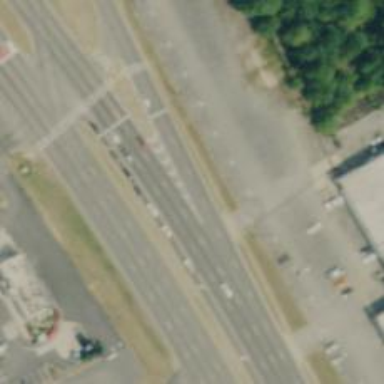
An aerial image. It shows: Asphalt trunk highway.